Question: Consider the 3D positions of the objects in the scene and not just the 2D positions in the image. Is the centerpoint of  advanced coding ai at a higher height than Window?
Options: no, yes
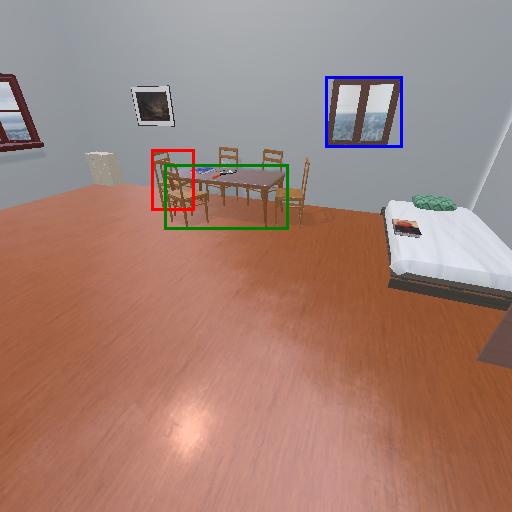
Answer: no